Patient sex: M
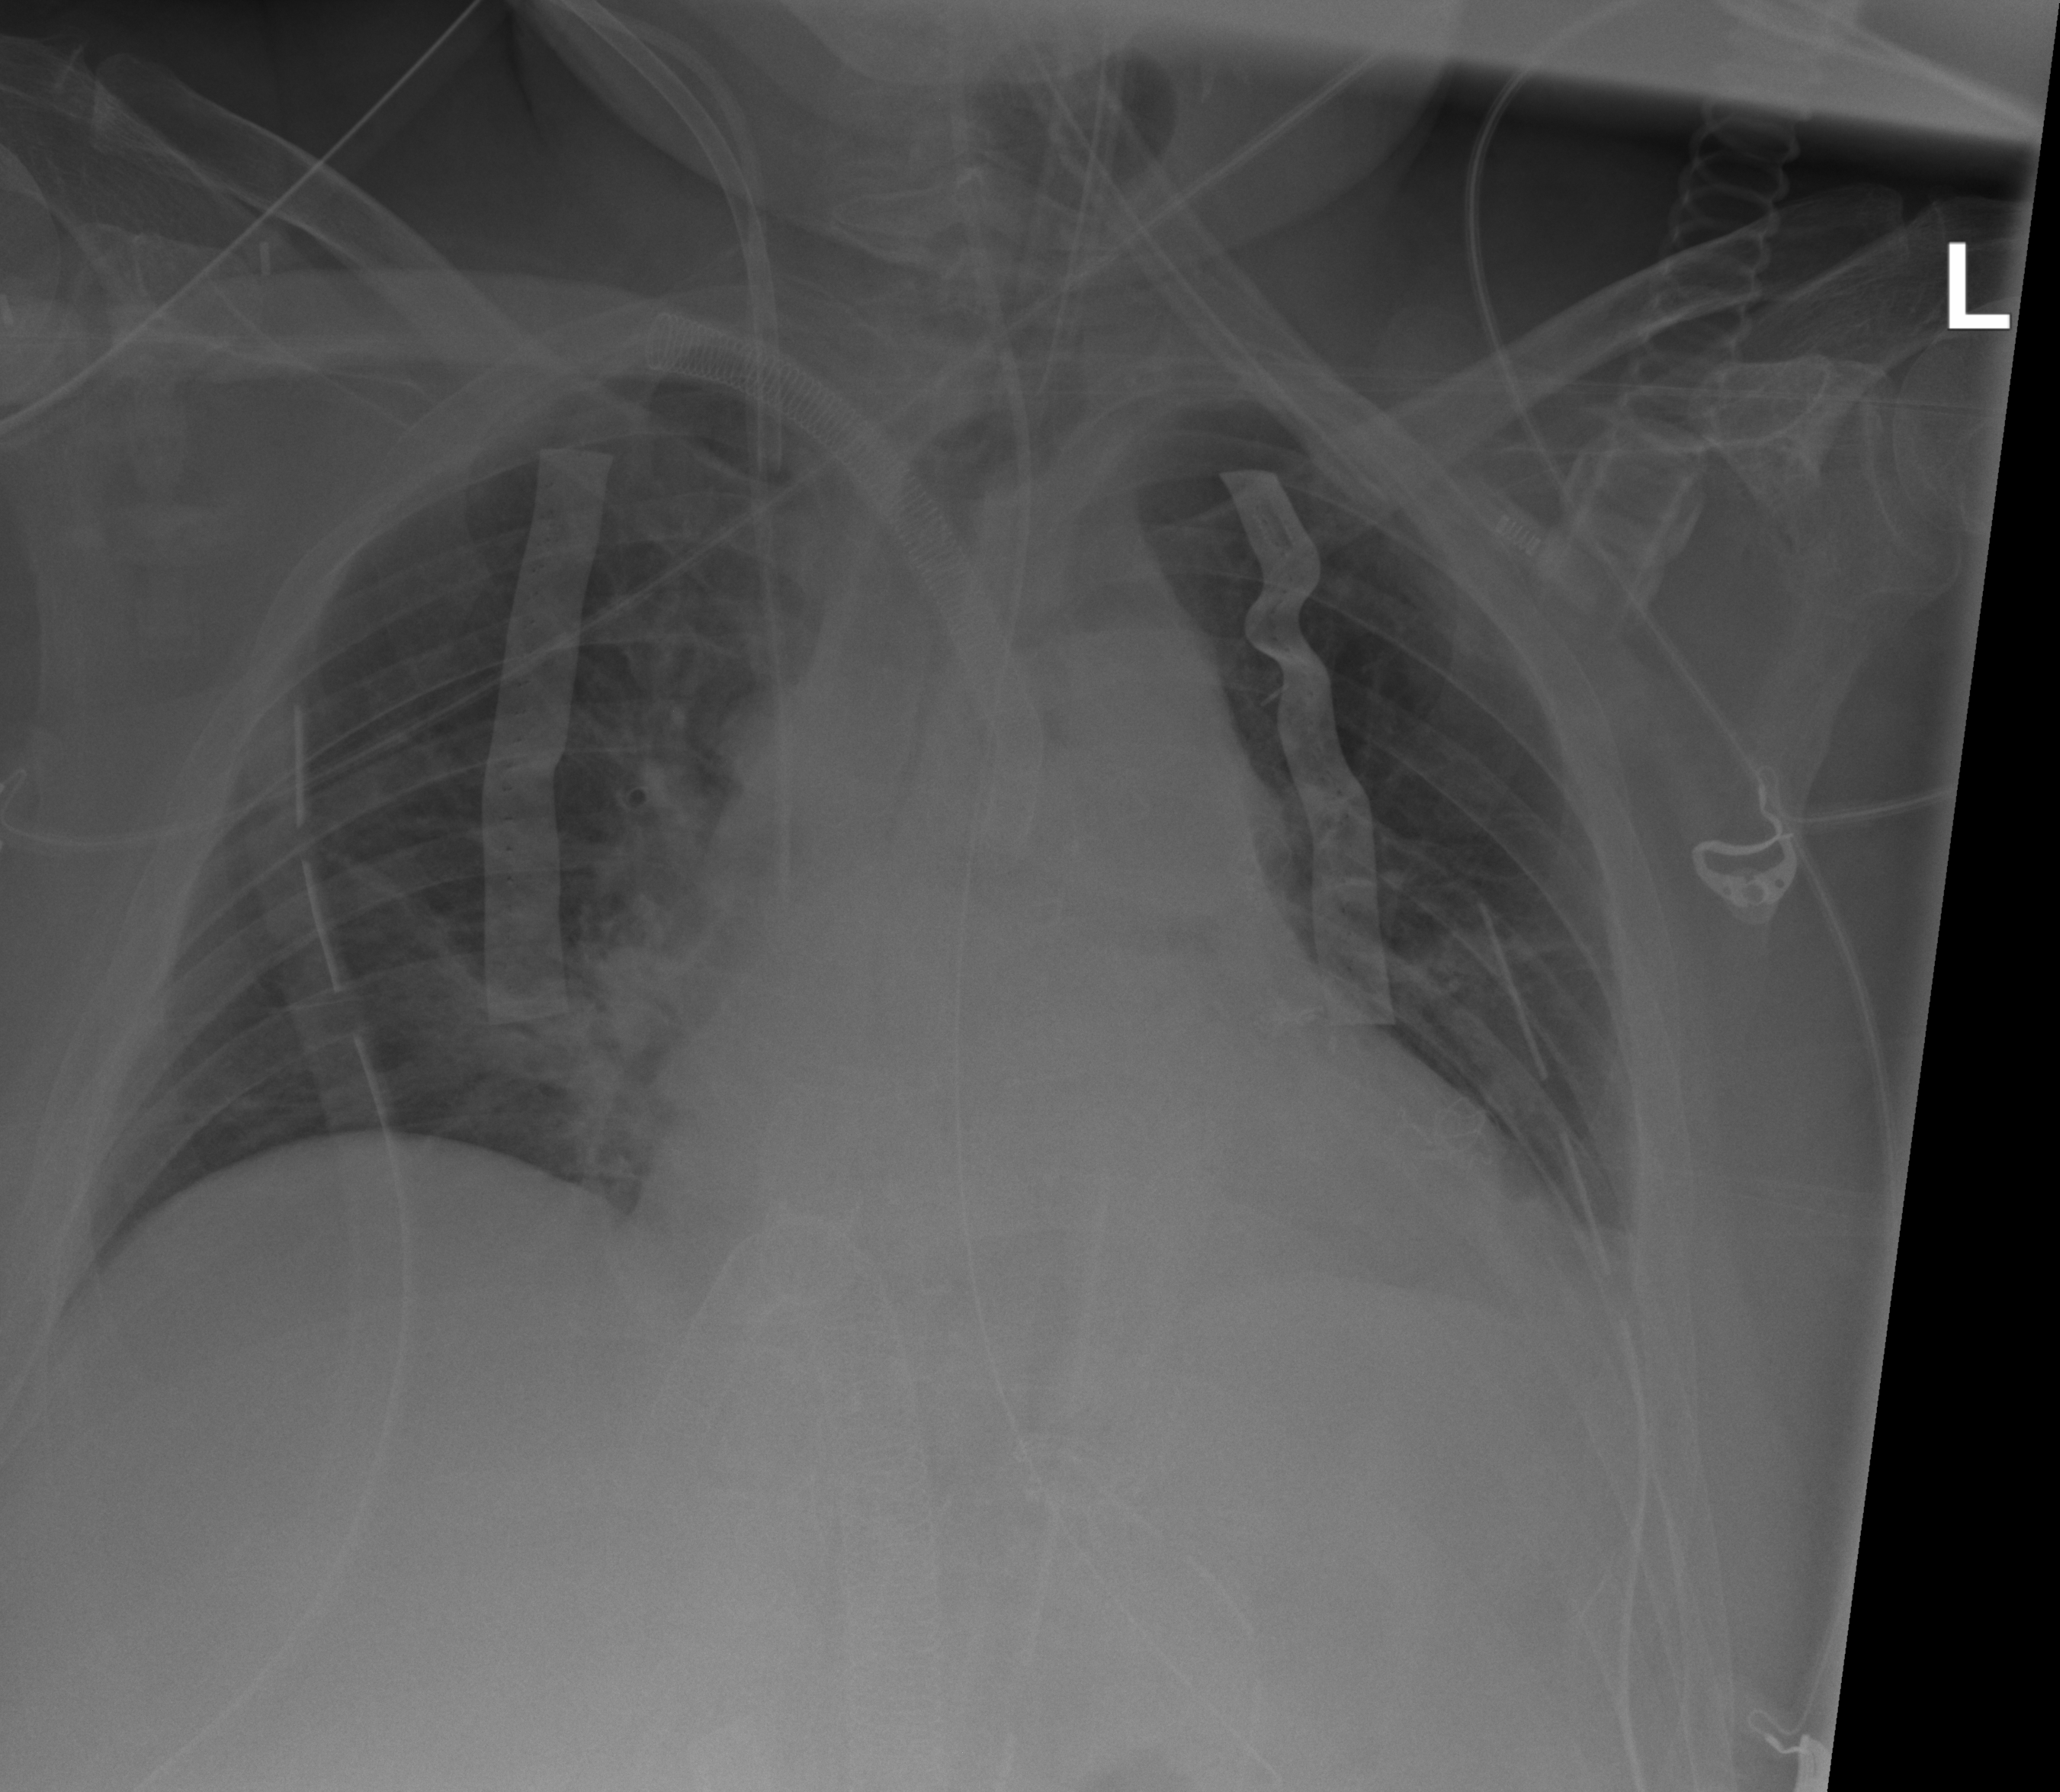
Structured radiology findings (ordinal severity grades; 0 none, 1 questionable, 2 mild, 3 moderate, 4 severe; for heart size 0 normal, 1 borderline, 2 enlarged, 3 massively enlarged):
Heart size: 2
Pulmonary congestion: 0
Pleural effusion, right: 0
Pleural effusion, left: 2
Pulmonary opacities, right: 0
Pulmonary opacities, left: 0
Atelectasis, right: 0
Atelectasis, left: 2